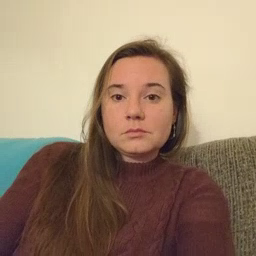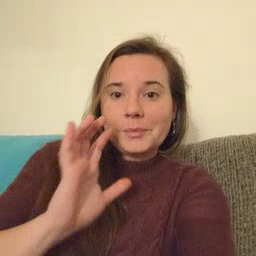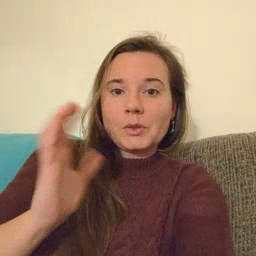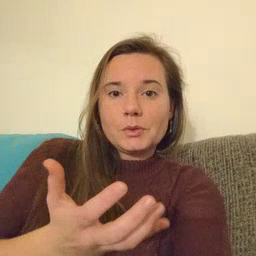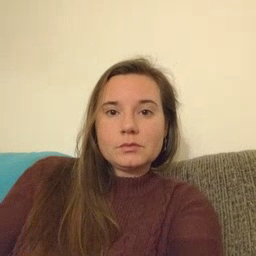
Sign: balloon